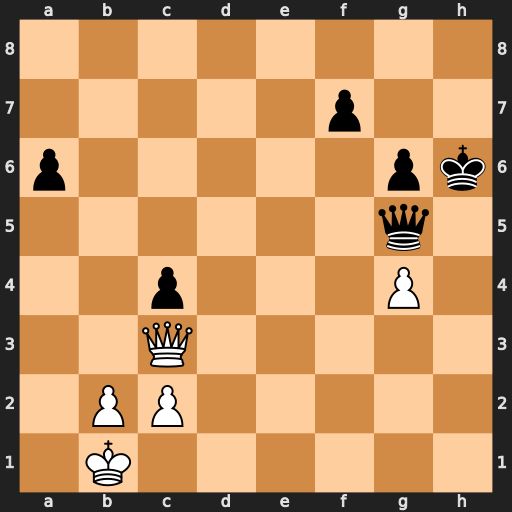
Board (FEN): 8/5p2/p5pk/6q1/2p3P1/2Q5/1PP5/1K6
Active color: w
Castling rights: -
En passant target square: -
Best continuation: Qh8#